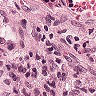
Metastatic tissue present: no